Interaction volume radius: 10 \u00c5
Interaction volume height: 10 \u00c5
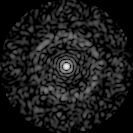
Disorder parameter: 0.844